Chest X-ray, PA view. Patient: 30 years old, sex F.
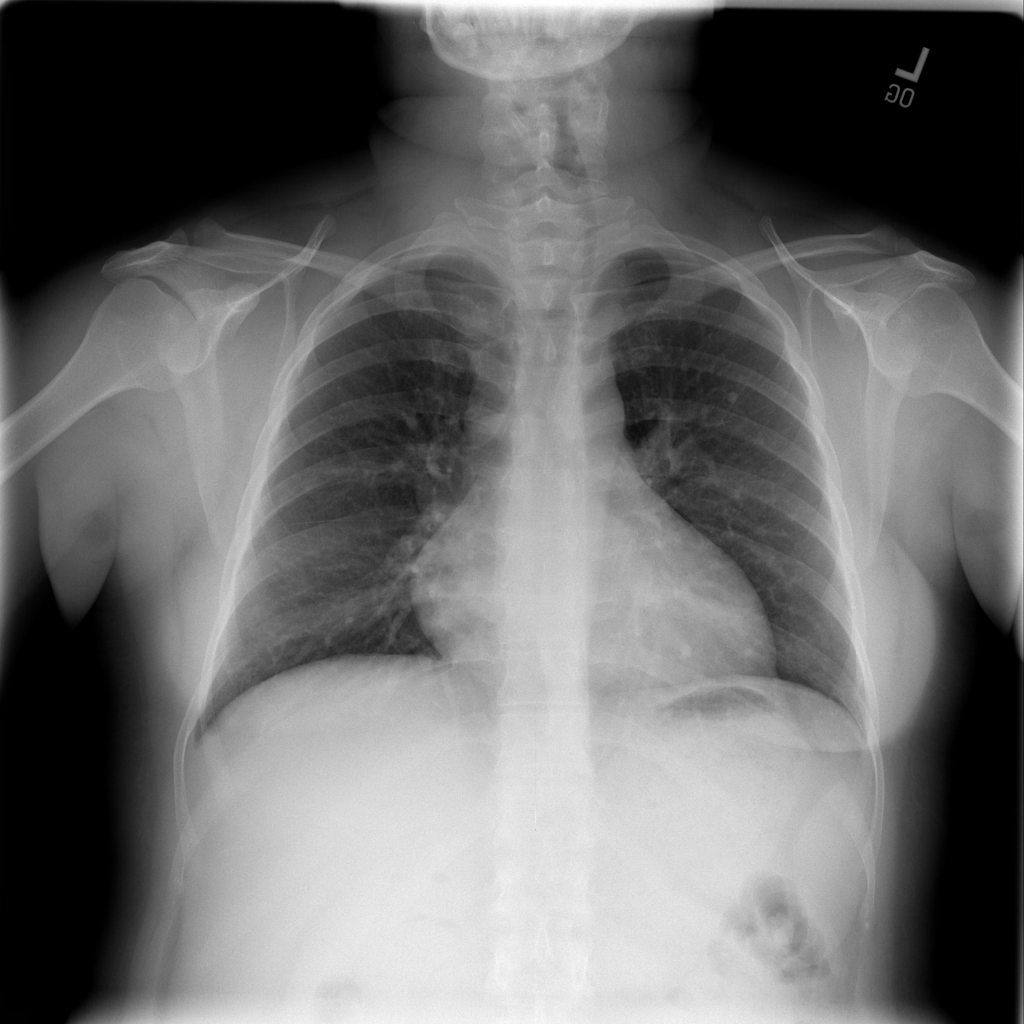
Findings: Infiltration